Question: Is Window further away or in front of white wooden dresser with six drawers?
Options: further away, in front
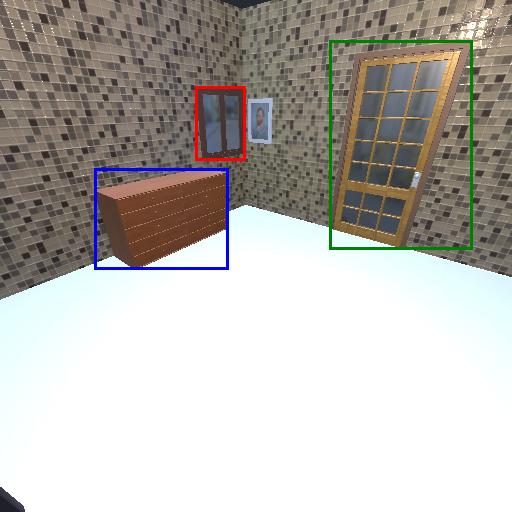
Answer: further away